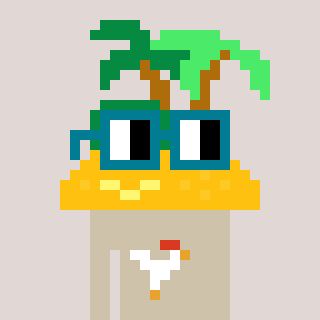
a pixel art character with square dark green glasses, a island-shaped head and a bege-colored body on a warm background